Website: bh-photo
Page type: receipt
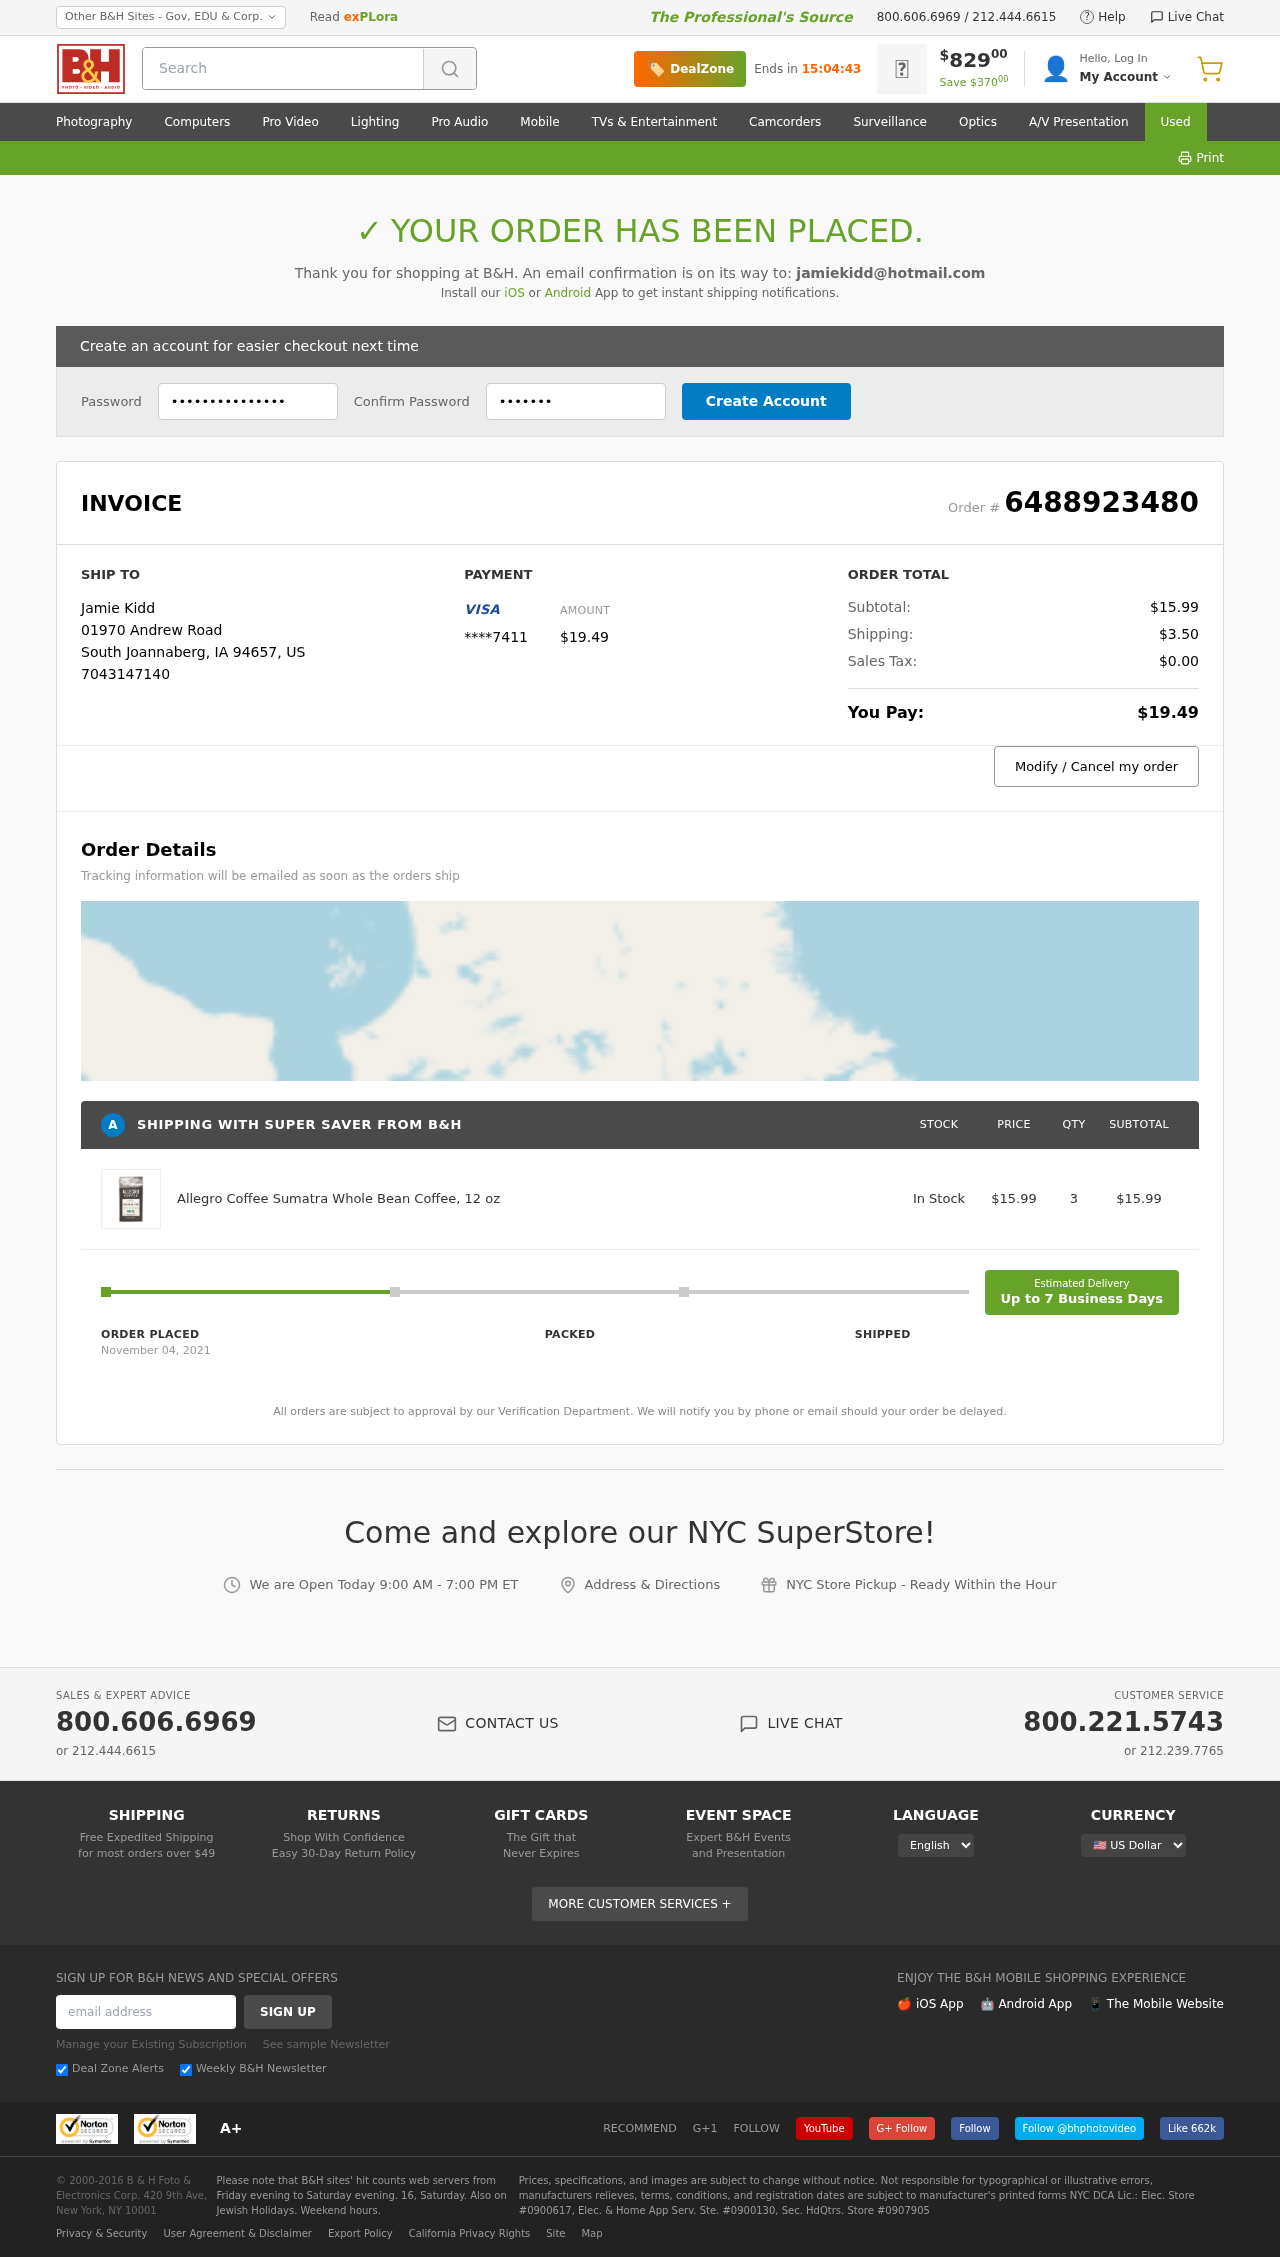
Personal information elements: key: PII_CARD_LAST4
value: ****7411
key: PII_CITY
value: South Joannaberg
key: PII_COUNTRY_CODE
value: US
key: PII_EMAIL
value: jamiekidd@hotmail.com
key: PII_FULLNAME
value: Jamie Kidd
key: PII_PHONE
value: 7043147140
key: PII_POSTCODE
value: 94657
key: PII_STATE_ABBR
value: IA
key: PII_STREET
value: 01970 Andrew Road
Product elements: key: PRODUCT1_NAME
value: Allegro Coffee Sumatra Whole Bean Coffee, 12 oz
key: PRODUCT1_PRICE
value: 15.99
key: PRODUCT1_QUANTITY
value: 3
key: PRODUCT1_SUBTOTAL
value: $15.99
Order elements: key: ORDER_ID
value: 6488923480
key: ORDER_TOTAL
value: $19.49
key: ORDER_SUBTOTAL
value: $15.99
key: ORDER_SHIPPING_COST
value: $3.50
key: ORDER_TAX
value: $0.00
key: ORDER_DATE
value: November 04, 2021
Search elements: key: HEADER_SEARCH
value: Search